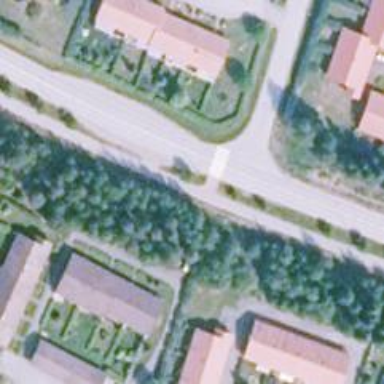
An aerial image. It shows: Uncontrolled crossing on the road.